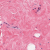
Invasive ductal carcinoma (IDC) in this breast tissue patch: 0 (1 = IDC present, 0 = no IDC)